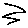
Label: zigzag